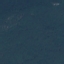
Land use / land cover class: Forest